Question: Count the number of objects in the diagram.
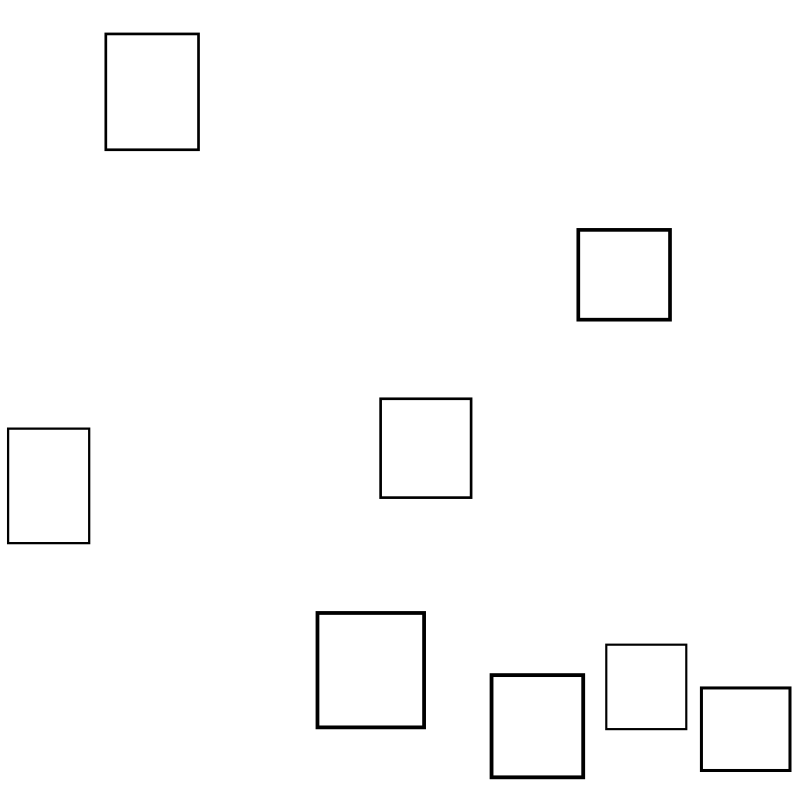
Answer: 8